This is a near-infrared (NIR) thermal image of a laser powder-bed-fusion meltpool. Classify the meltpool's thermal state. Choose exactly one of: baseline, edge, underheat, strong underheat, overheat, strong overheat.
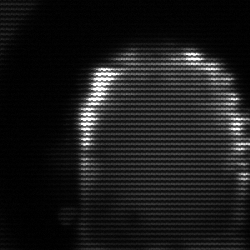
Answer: baseline